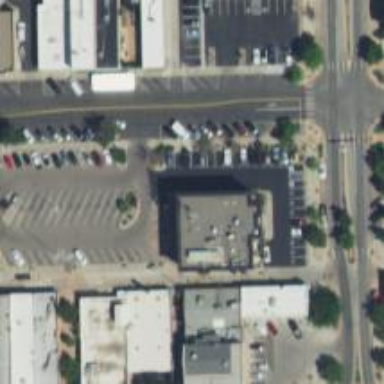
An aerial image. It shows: Parking space is available.